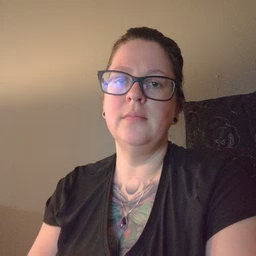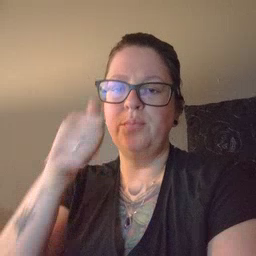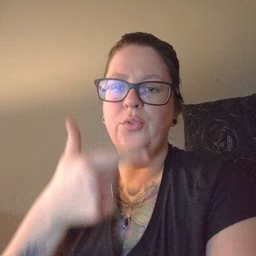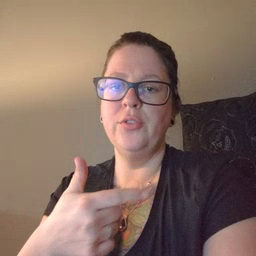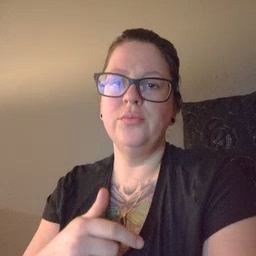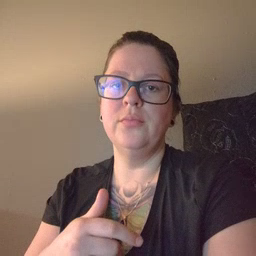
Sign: brother